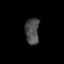
Tissue: prostate
Cell type: T cells
Senescence score: 0.3513
Nuclear area (px): 362
Mean DAPI intensity: 75.108